Field crop: maize
Growth stage: 2
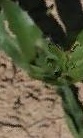
Species: maize